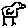
Label: bird